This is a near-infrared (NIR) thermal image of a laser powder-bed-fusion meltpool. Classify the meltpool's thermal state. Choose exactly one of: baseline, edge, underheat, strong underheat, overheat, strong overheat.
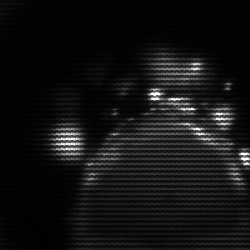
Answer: edge